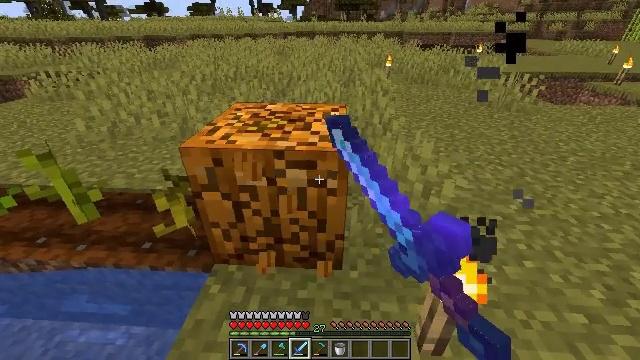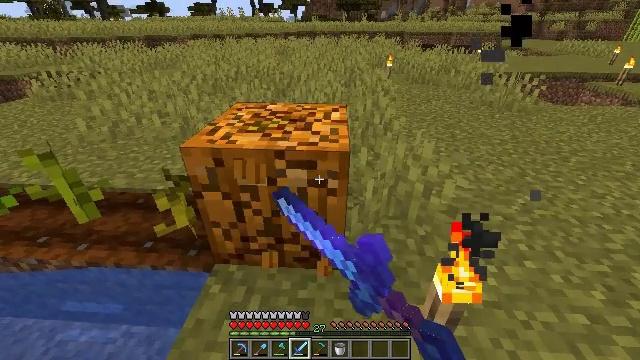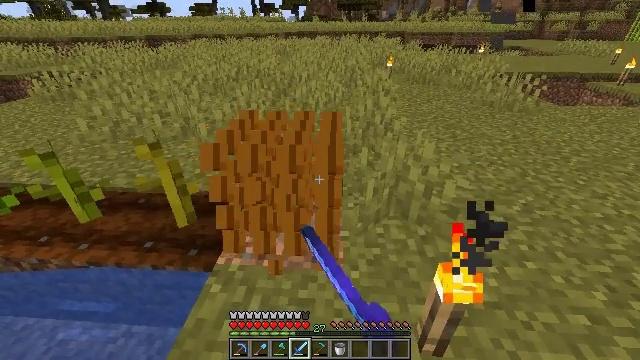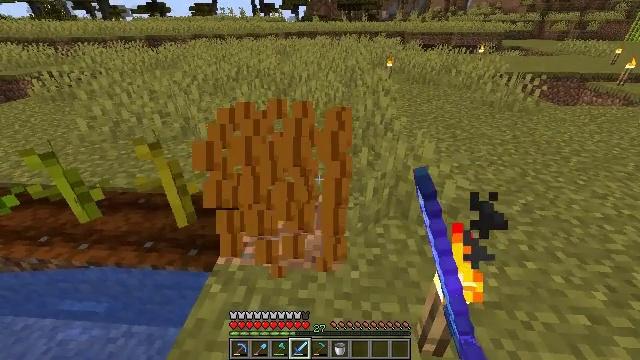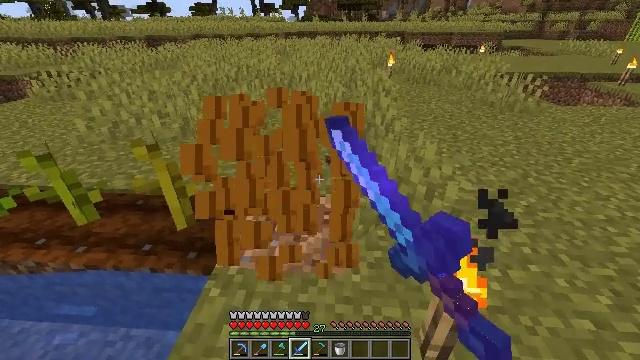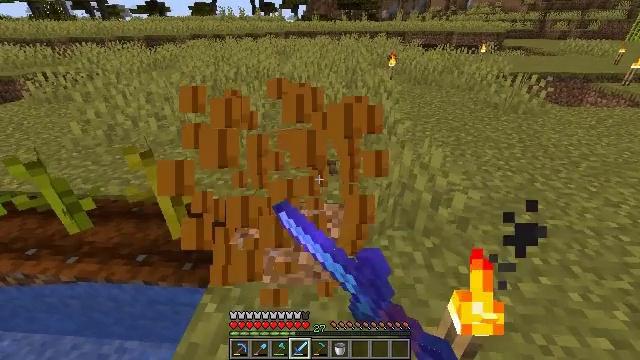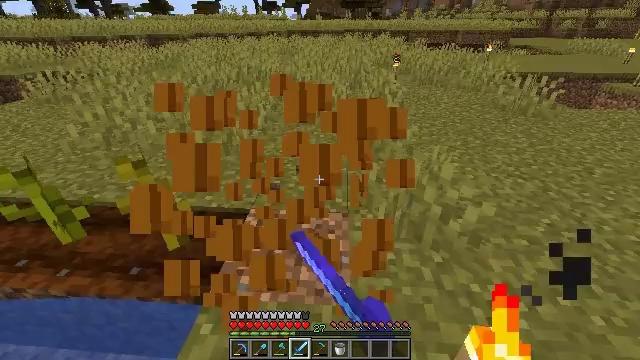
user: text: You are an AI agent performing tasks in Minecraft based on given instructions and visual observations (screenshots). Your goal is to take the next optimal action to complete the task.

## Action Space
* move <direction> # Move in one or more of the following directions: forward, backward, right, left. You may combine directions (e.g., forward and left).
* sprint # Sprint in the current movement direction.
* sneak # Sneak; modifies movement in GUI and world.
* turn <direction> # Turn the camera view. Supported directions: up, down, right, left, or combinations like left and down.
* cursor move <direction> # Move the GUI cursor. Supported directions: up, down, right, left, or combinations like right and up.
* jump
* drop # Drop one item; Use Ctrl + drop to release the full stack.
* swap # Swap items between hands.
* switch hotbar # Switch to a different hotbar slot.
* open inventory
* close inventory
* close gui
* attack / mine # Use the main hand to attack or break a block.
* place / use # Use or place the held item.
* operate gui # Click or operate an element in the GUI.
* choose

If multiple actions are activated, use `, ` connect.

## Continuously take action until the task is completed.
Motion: motion action
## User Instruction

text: Collect the pumpkin by holding left button.
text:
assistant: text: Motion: attack / mine
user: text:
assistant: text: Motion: attack / mine
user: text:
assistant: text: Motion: attack / mine
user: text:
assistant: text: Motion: move forward, attack / mine
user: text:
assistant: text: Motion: move forward, attack / mine
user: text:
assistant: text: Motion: move forward, attack / mine
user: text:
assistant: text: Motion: no_op